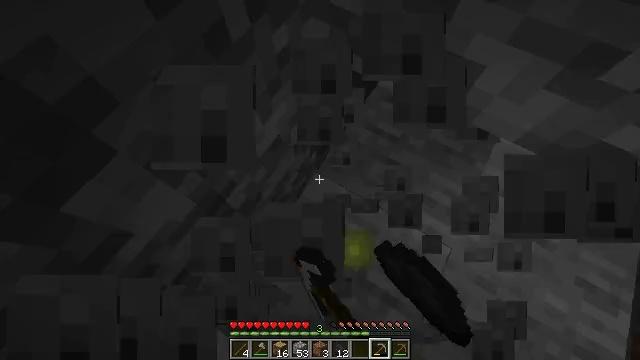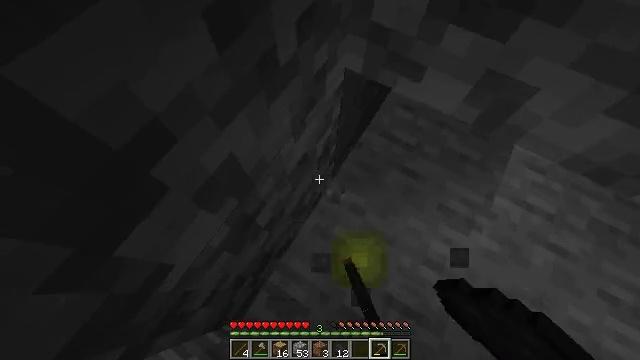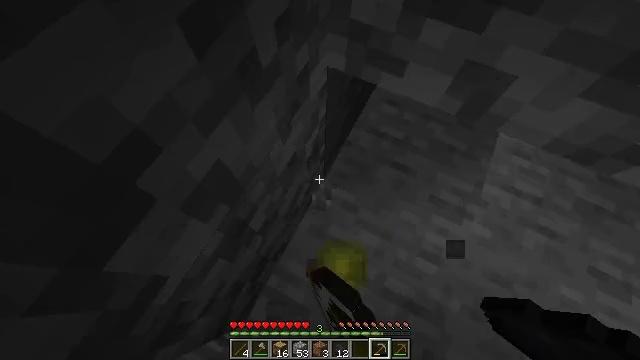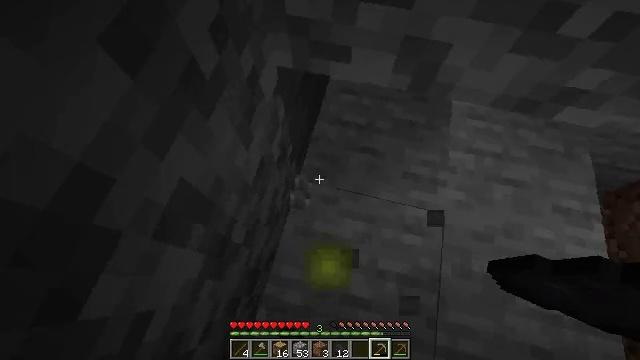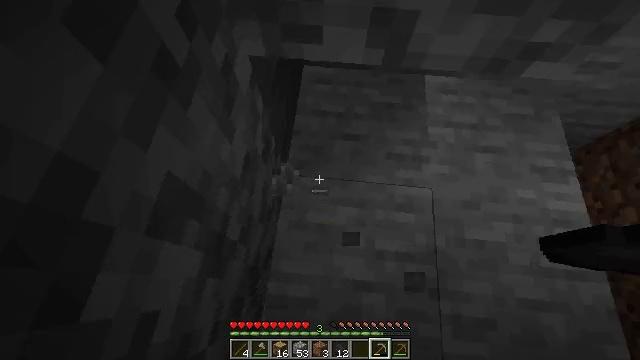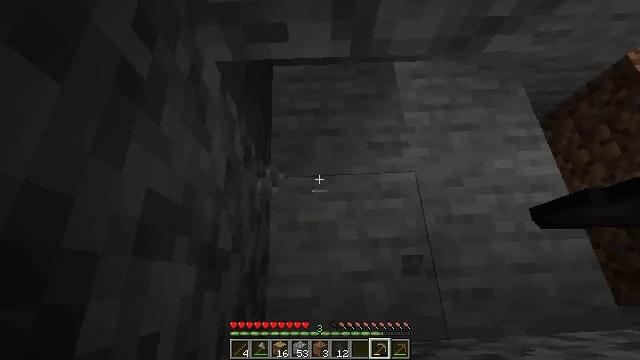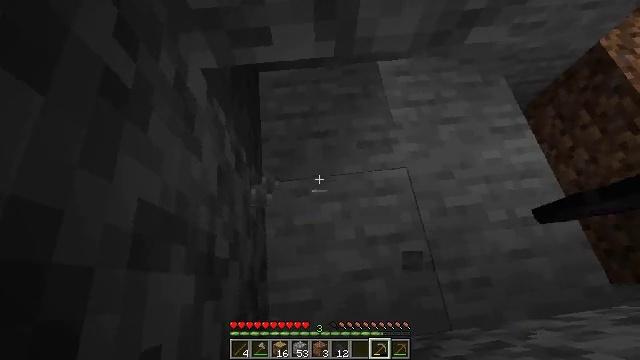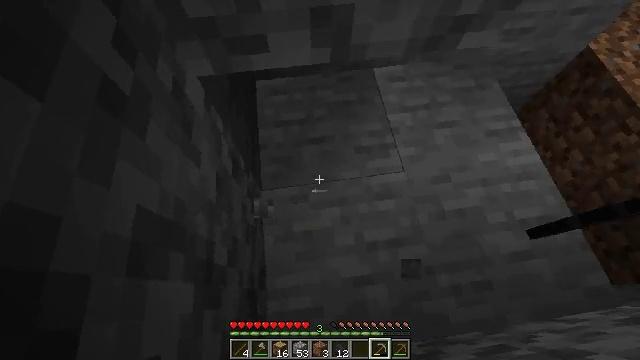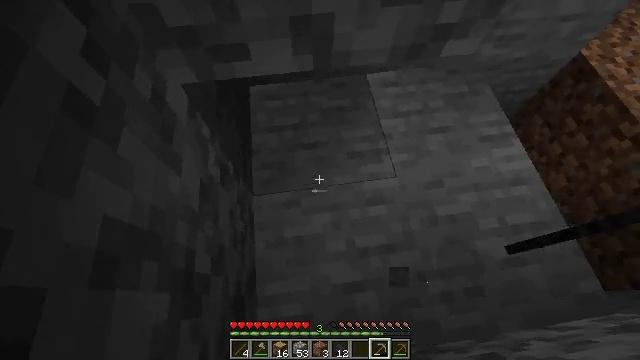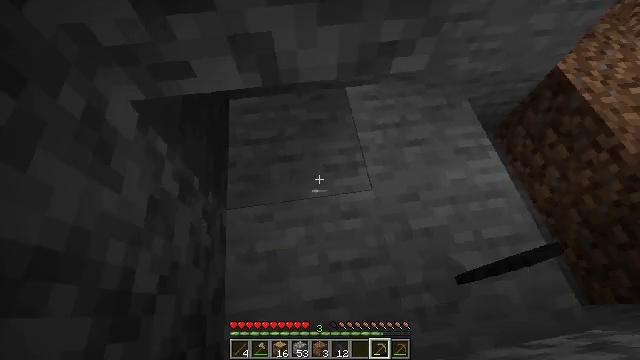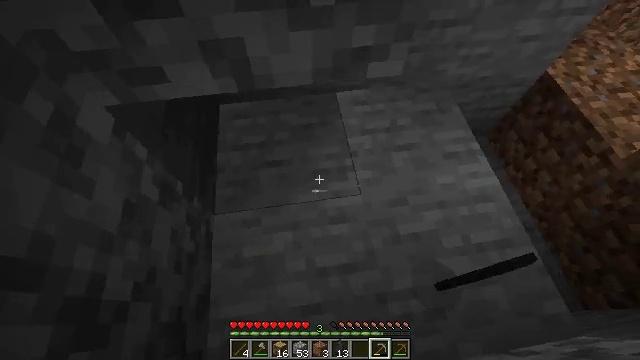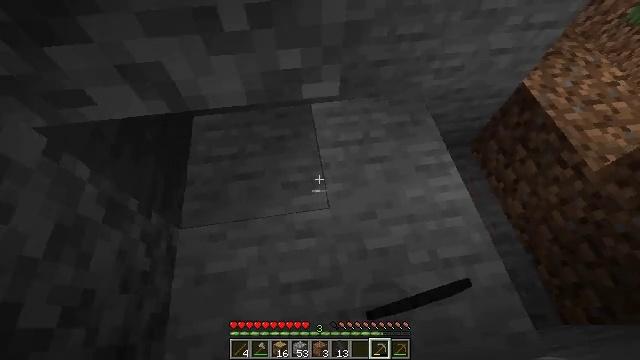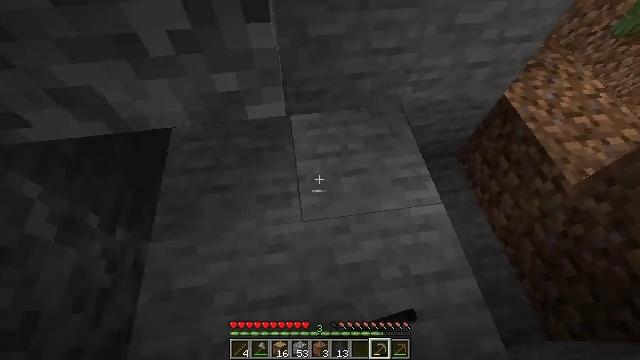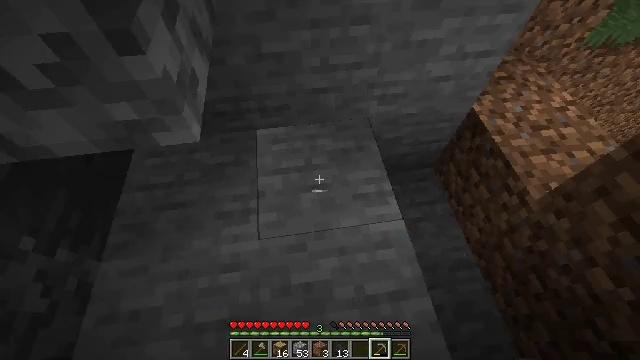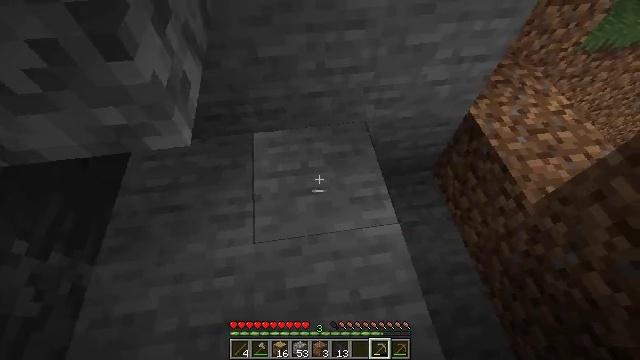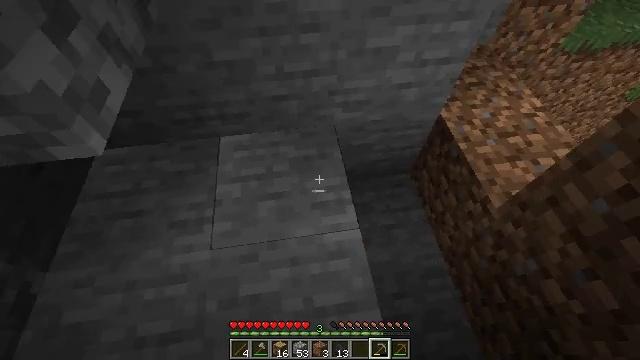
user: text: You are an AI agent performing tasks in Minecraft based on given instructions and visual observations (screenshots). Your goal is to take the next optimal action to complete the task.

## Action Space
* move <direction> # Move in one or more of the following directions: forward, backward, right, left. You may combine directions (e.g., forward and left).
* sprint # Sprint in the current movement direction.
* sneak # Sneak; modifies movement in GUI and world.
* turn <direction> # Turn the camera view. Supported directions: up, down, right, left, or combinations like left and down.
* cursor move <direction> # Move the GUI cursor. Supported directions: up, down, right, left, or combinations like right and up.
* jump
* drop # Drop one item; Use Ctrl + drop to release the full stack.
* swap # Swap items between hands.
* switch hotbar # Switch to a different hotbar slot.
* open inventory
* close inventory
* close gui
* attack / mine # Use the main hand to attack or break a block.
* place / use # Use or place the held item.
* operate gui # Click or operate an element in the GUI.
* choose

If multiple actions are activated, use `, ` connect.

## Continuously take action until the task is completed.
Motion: motion action
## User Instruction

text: Gather birch leaves using hands or shears.
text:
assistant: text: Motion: move left, attack / mine
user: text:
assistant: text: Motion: move left, turn right, attack / mine
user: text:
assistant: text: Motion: turn right, attack / mine
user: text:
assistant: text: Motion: turn right
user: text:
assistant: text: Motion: turn right
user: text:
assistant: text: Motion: turn right
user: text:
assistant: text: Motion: turn right and up
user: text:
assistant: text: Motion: move right
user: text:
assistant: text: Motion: move right, turn up
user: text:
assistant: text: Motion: move right, turn up
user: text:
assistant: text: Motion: move right, turn up
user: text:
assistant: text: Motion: move right, turn up
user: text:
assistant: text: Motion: move right, turn up
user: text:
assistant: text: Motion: move right
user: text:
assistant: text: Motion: move right
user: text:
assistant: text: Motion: no_op
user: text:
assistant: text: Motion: turn left
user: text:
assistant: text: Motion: no_op
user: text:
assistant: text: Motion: no_op
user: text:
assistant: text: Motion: turn right and up
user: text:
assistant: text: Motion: move forward, turn right and up
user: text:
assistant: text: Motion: move forward, turn right and up
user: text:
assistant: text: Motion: move forward, turn right and up
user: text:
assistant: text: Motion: move forward, turn right and up
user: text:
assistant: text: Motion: move forward, turn right and up
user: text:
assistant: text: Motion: move forward
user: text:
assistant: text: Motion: move forward
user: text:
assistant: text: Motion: move forward, turn right and up
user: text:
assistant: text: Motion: move forward, turn right and up
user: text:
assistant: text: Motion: move forward, turn right and up, jump